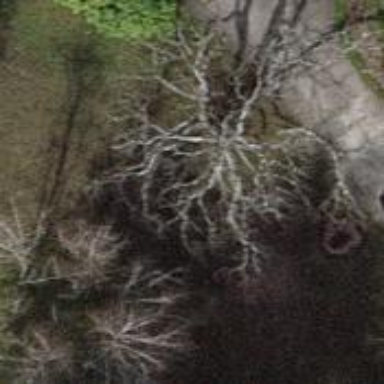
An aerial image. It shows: Evergreen tree with needle-leaved leaves.